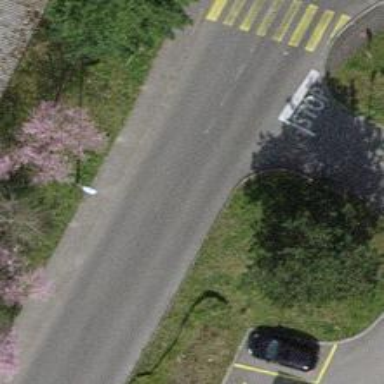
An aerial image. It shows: Uncontrolled zebra crossing on the road.